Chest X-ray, AP view. Patient: 68 years old, sex M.
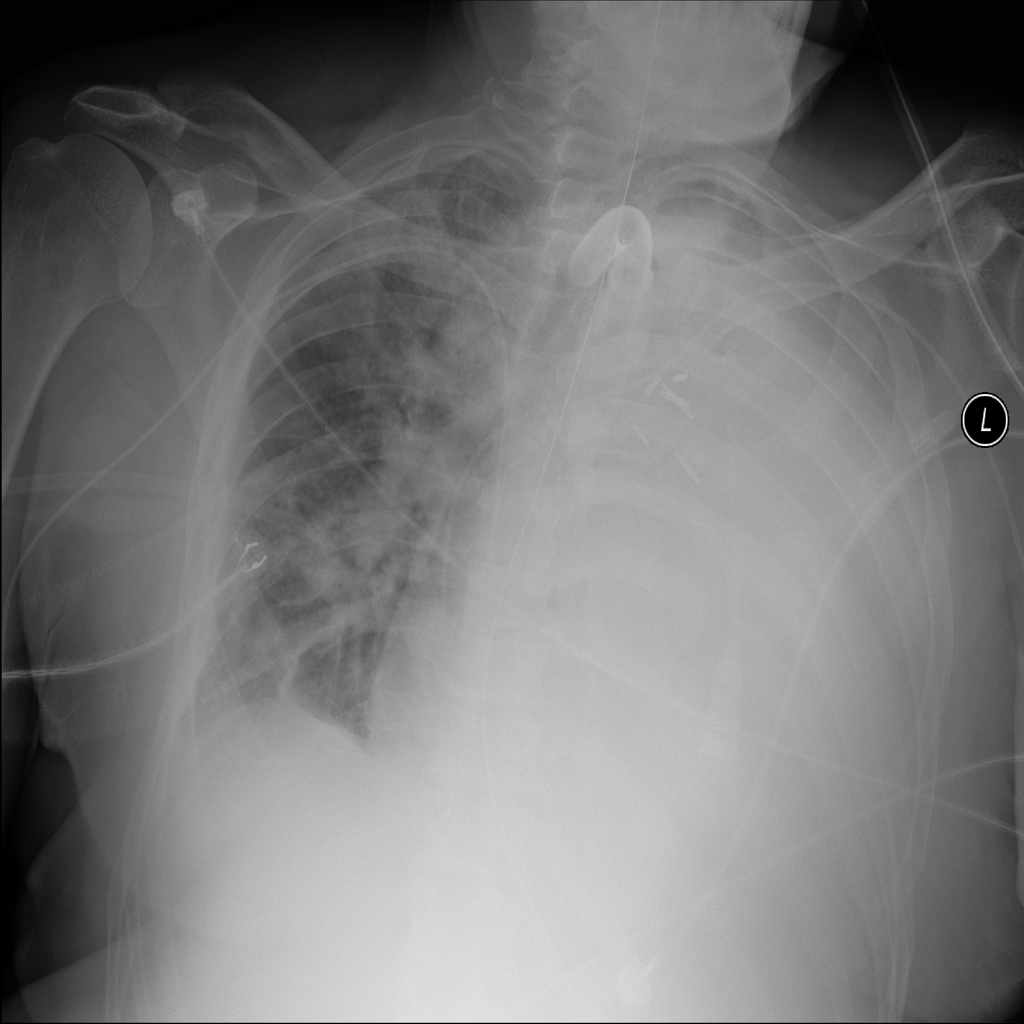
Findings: No Finding